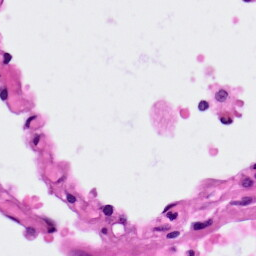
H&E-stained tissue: Lung